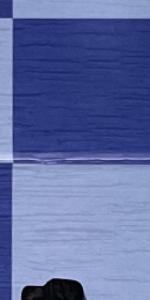
Label: Empty